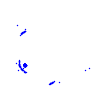
Particle: kaon